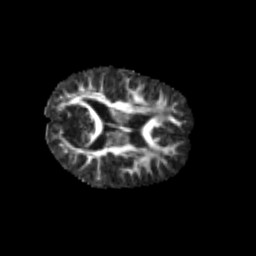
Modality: FA
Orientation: axial
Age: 6
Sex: female
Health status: healthy